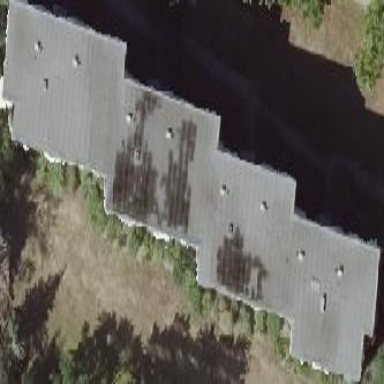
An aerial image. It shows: Apartment building with flat roof.